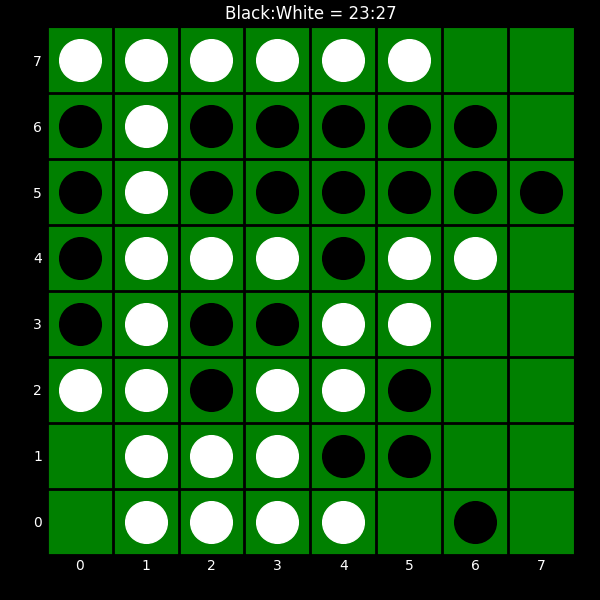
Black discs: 23
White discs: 27